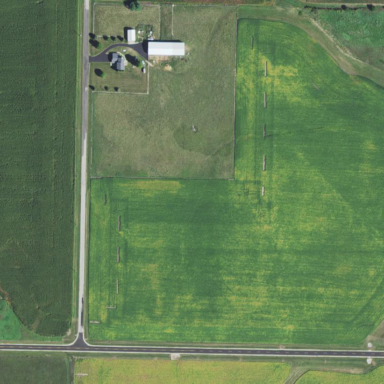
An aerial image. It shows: Fence surrounding meadow used for pasture.